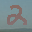
Label: 2